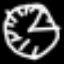
Label: clock